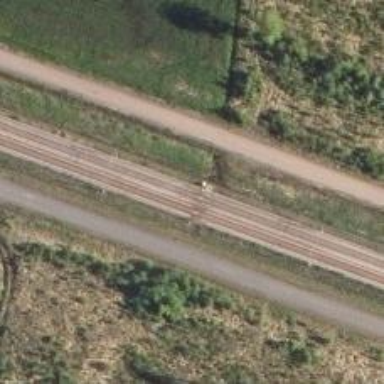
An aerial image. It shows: Railway signal.